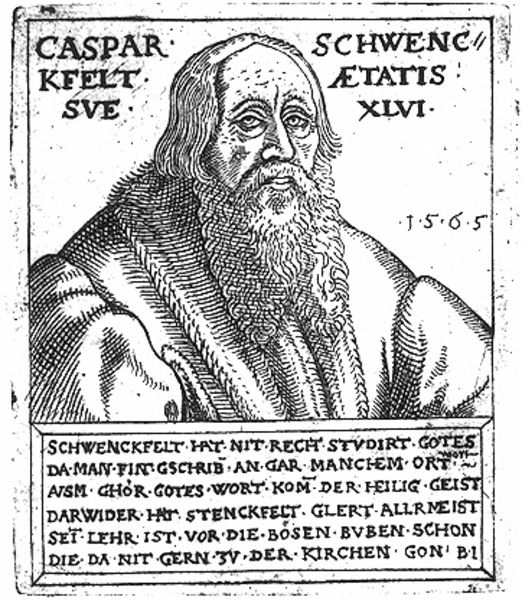
Titel: Bildnis des Kaspar von Schwenkfelt
Künstler: Balthasar Jenichen
Institution: (Seriendruck)
Schlagwörter: mann, umhang, weiß, frisur, grau, haar, mund, schwarz, zeichnung, blick, alt, bart, augen, gesicht, kragen, mensch, pelz, rahmen, tod, vollbart, ärmel, bild, bildnis, herr, portrait, porträt, kirche, haare, mantel, adel, frontal, lippen, holzschnitt, schrift, wellen, man, grafik, graphik, weis, dick, inschrift, brauen, robe, deutsch, jahreszahl, lider, tusche, buch, druck, schraffur, seite, schwarzweiß, text, pelzkragen, gestorben, pelzbesatz, caspar, kaspar, iman, 1565, schwenc, schwenckfelt, kfelt, keelt, sve